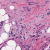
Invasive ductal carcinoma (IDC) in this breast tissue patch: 0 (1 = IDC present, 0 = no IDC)